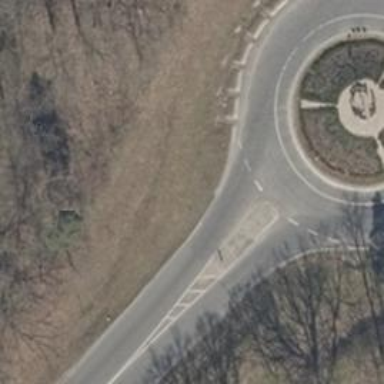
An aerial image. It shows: Uncontrolled crossing with traffic island.